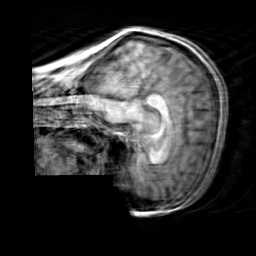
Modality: T1w
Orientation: sagittal
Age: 23
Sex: female
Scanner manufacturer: siemens
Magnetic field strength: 3 T
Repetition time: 2.3 s
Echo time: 0.00303 s